Question: Hello I'm installing an app from Google play Website from laptop in which I have appended the referral value in it.
<URL>
On click on 'Install' button of web site then app downloading starts on user device. Once it has installed then I don't get the referral value whatever it is.

When I do same in the android device (phone/tablet), once click on link it open the Google Play Android App and pass that value and it works always.
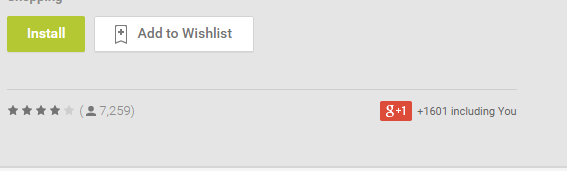
Answer: Sorry but not is possible.
You have here another question like yours, seems web-to-app doesn't work
<URL>